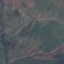
Land use / land cover: HerbaceousVegetation